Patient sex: M
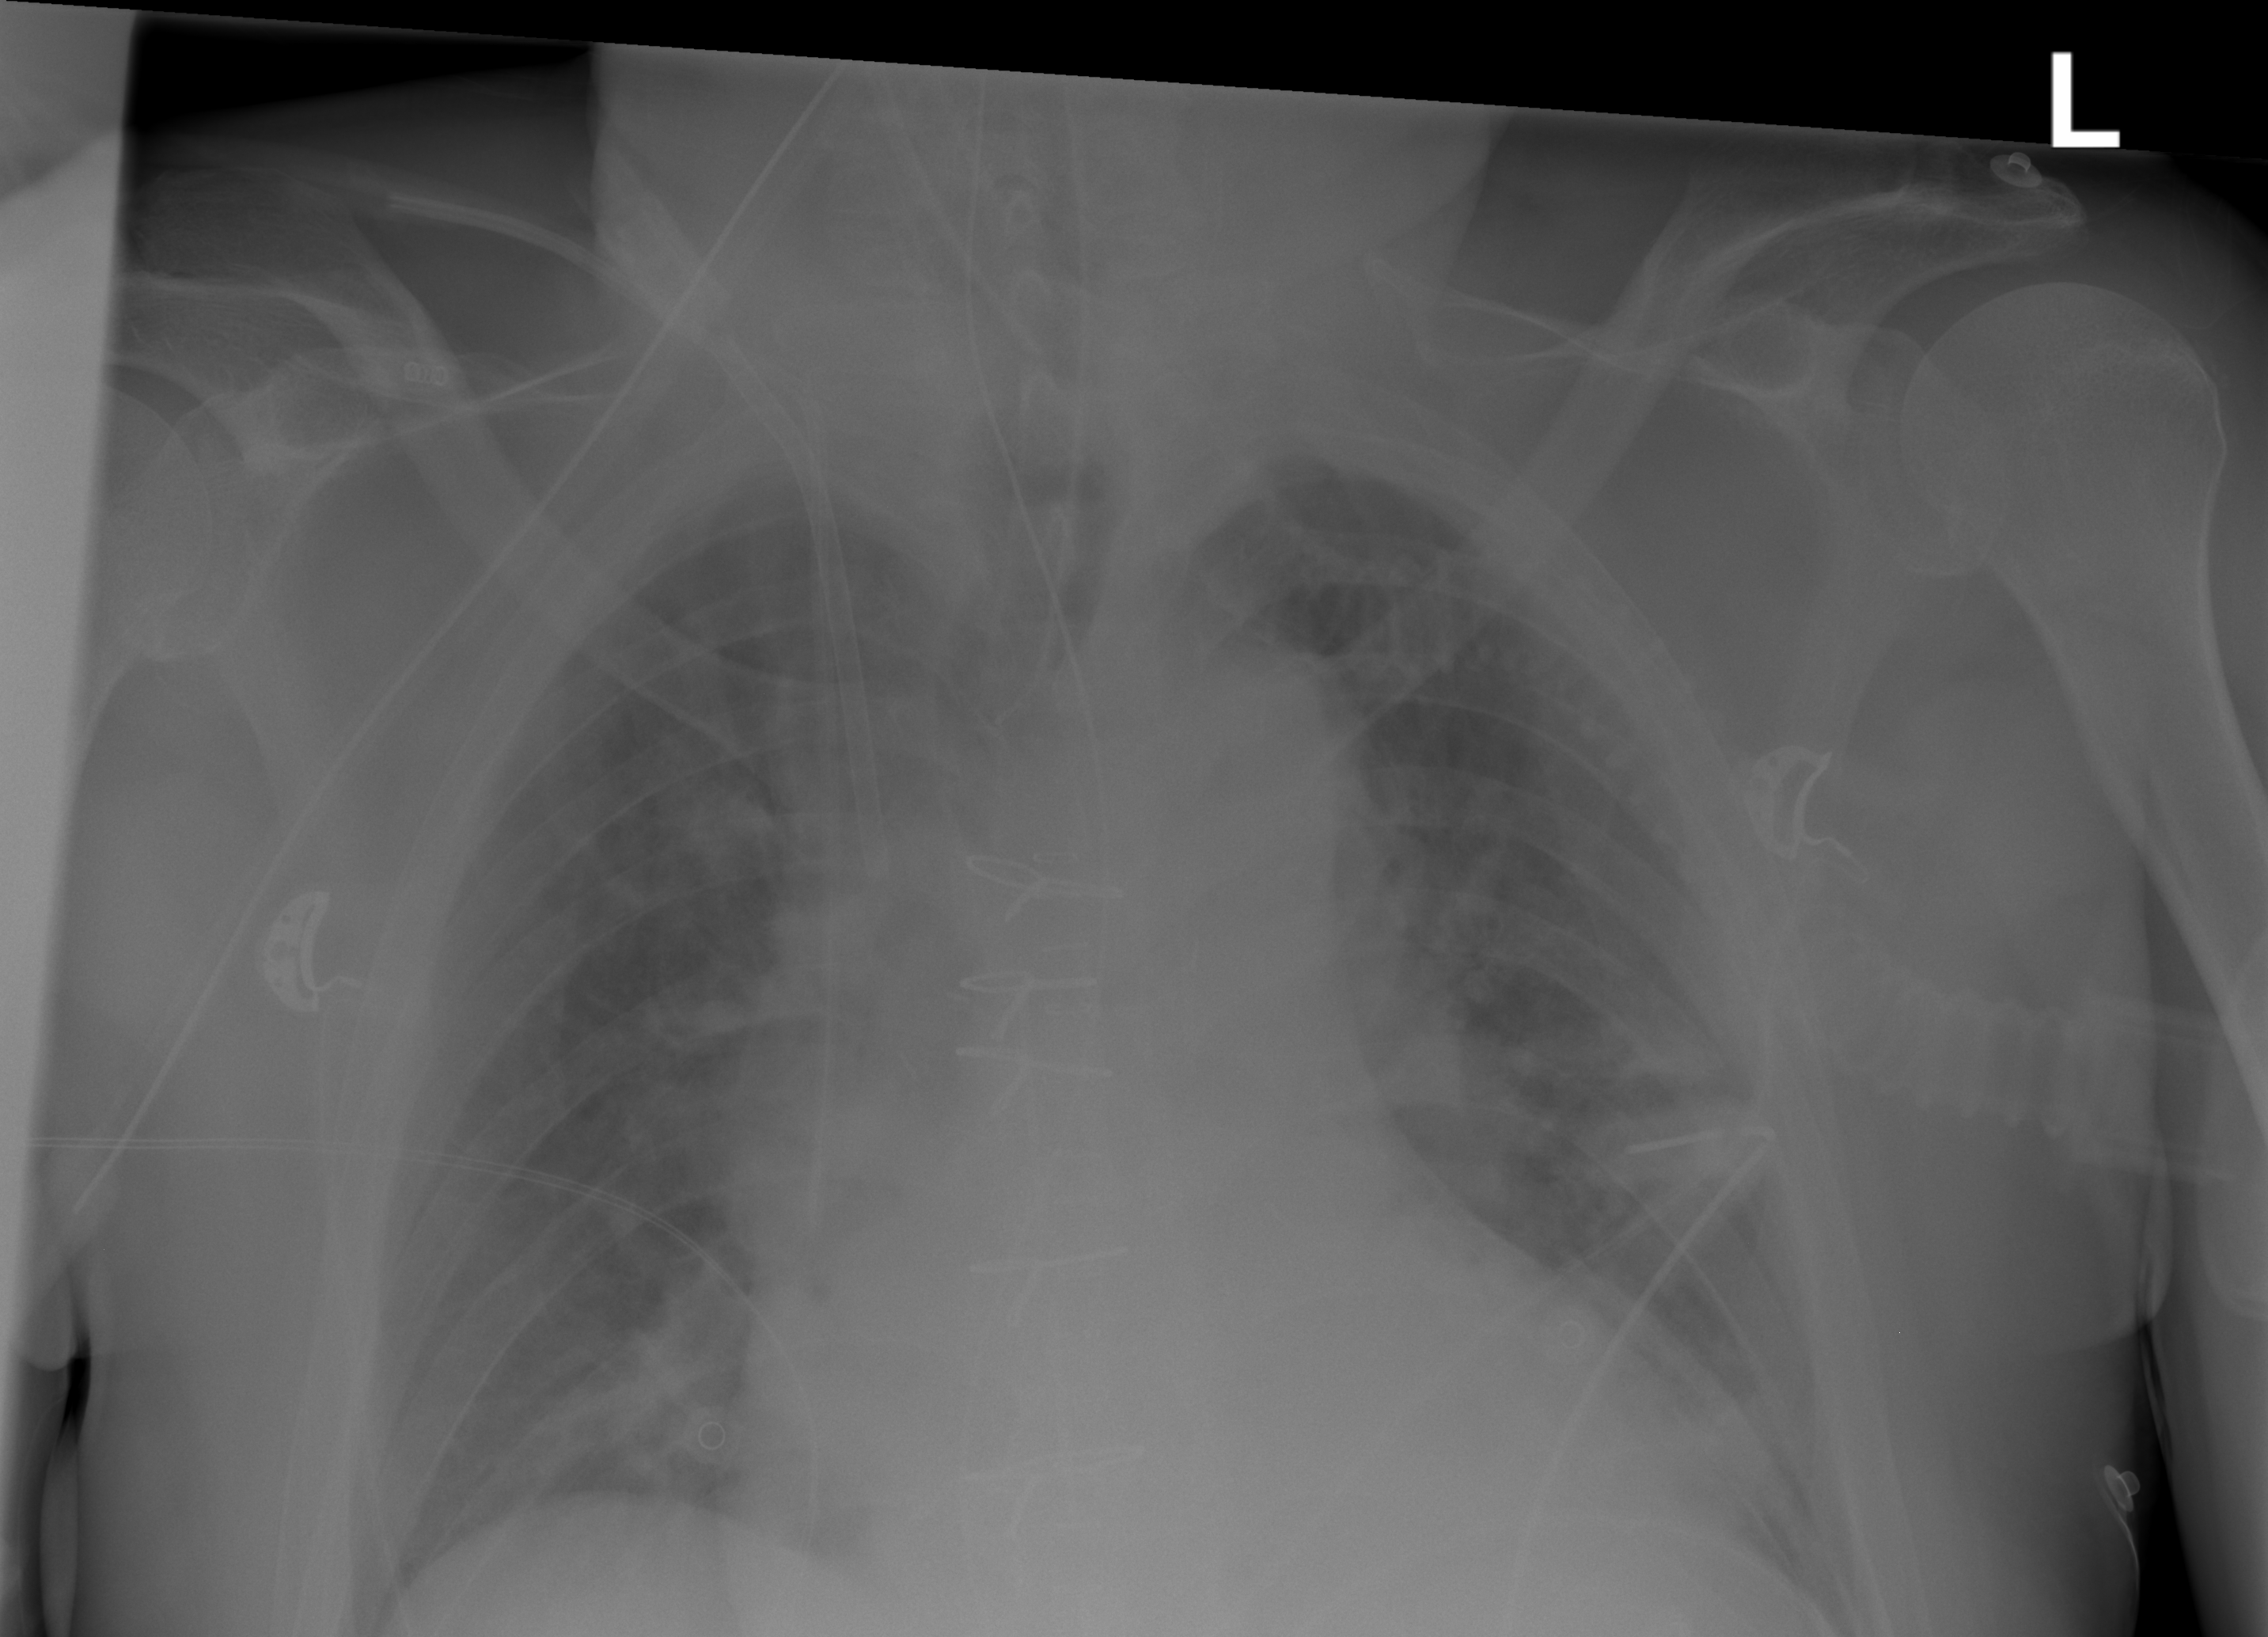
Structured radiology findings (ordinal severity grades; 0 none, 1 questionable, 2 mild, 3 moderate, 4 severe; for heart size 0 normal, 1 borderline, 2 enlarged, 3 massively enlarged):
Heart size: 0
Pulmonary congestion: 2
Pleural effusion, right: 0
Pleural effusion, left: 0
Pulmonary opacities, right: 1
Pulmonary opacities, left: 1
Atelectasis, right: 0
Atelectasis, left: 2